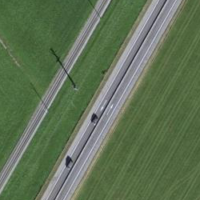
EUNIS habitat code: 24
Species observed at this site:
Cygnus olor